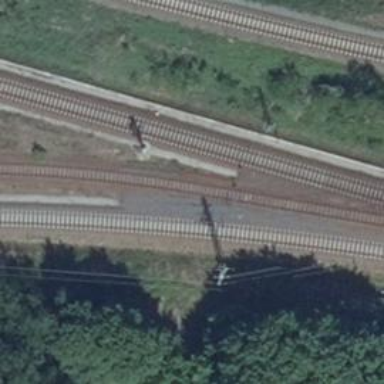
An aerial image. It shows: Railway signal.